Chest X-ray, AP view. Patient: 6 years old, sex M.
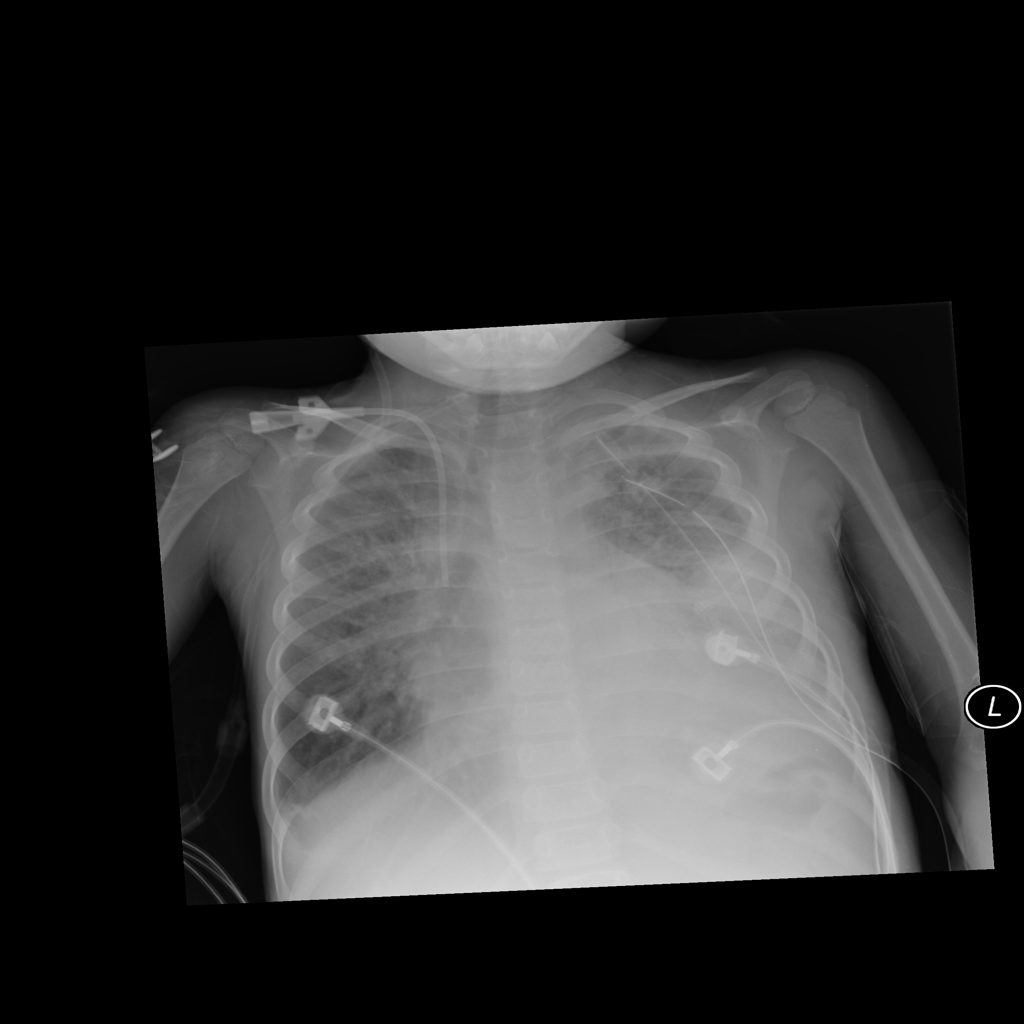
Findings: Cardiomegaly